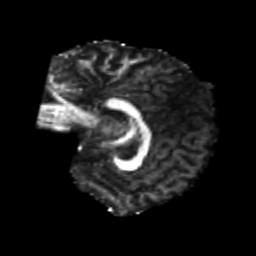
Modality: FA
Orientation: sagittal
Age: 20
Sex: female
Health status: healthy
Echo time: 0.074 s